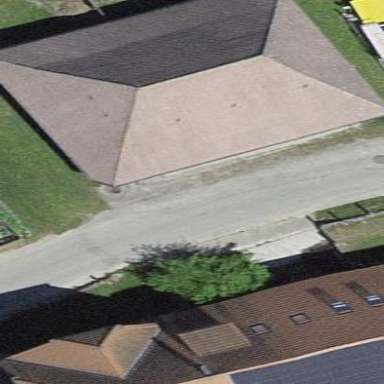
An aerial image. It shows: Barn.